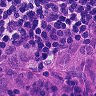
Metastatic tissue present: yes